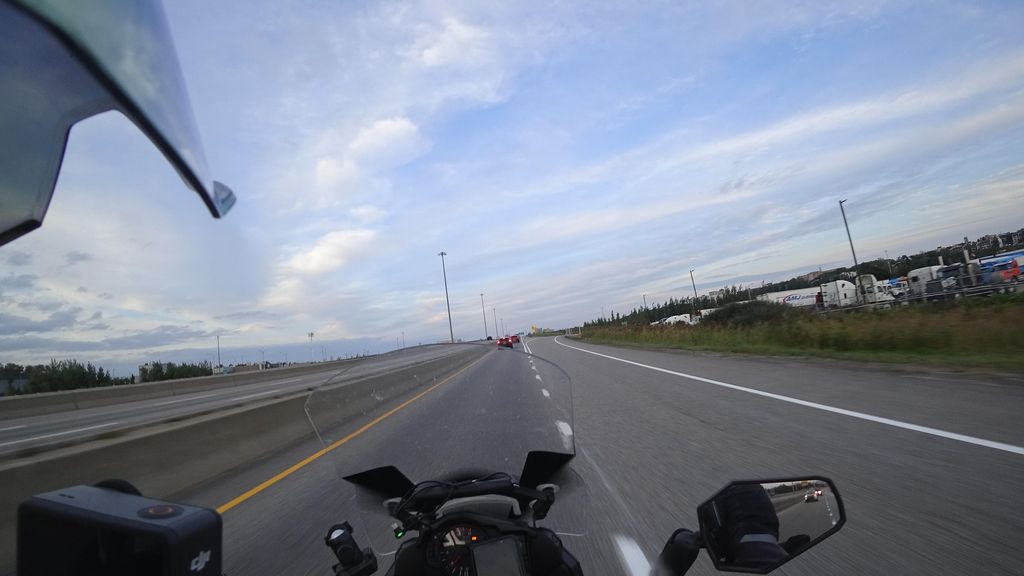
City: quebec_city